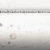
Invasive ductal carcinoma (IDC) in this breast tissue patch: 0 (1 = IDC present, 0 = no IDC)